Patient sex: M
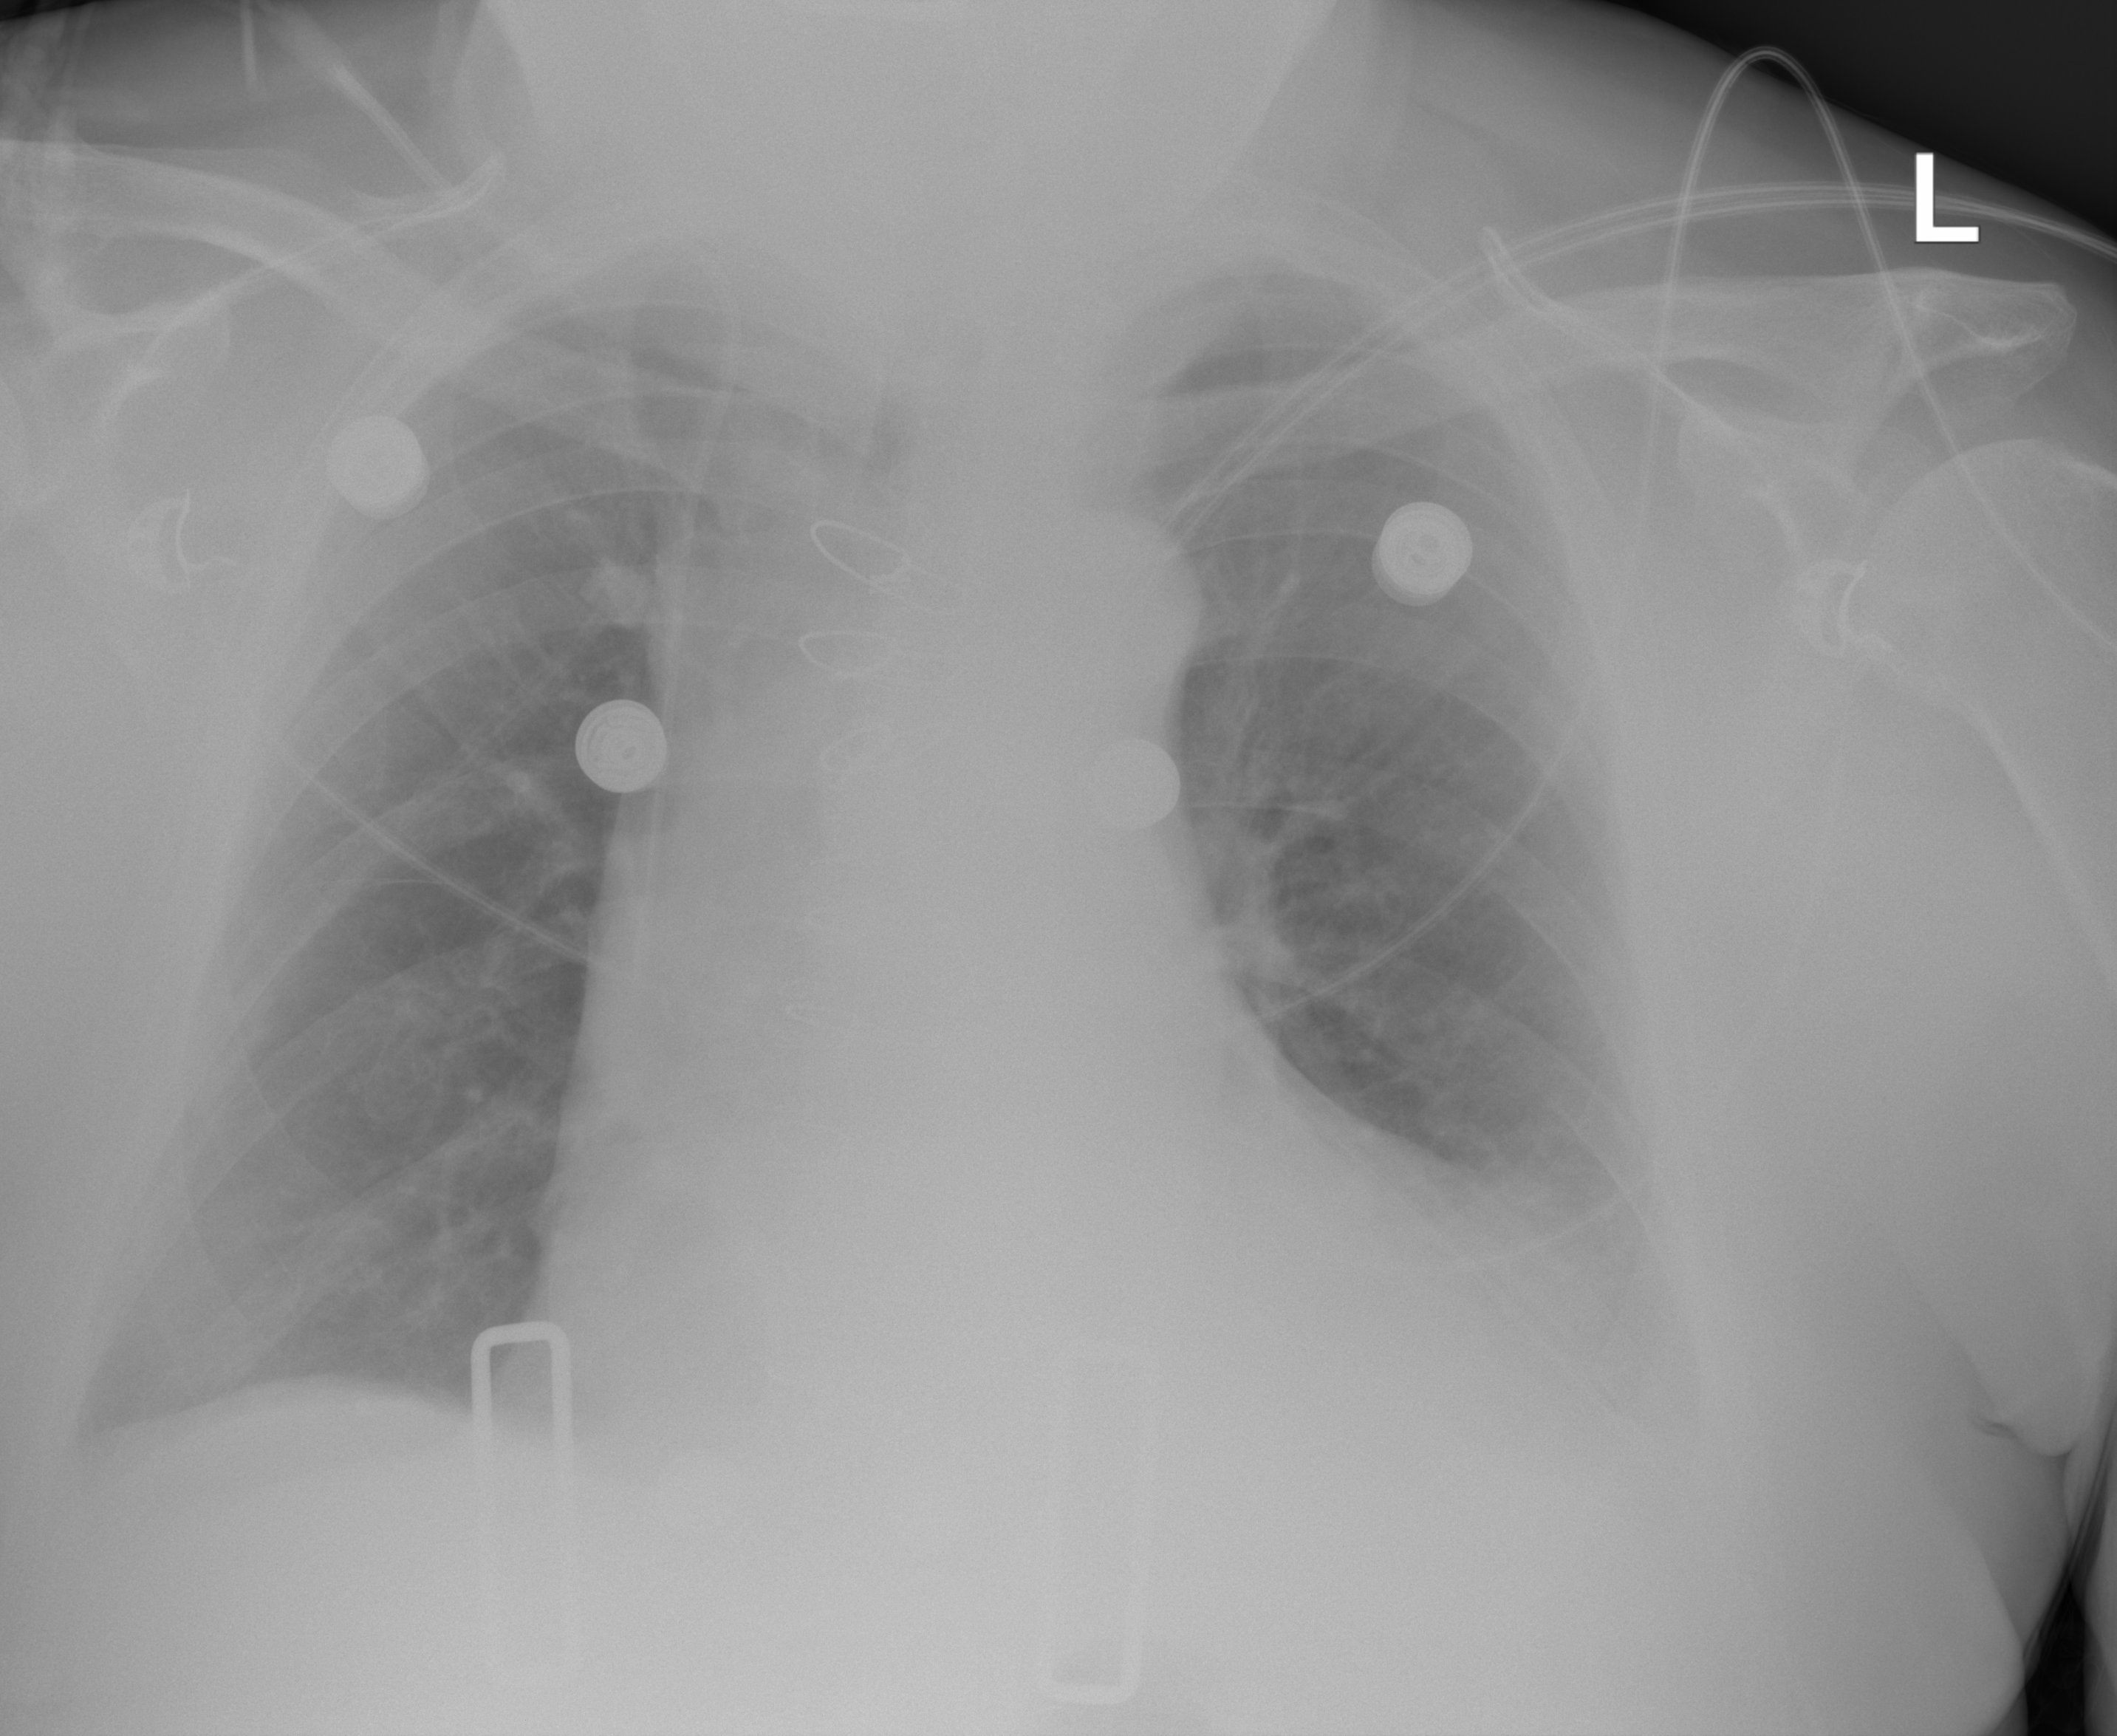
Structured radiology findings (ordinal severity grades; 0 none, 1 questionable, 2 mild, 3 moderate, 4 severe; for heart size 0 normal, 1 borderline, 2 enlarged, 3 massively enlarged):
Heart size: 2
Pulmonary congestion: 0
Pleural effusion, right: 0
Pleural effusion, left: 2
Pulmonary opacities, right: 0
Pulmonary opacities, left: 0
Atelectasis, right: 0
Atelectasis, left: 2